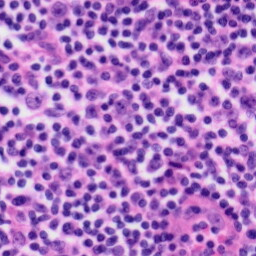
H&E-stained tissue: Tonsil